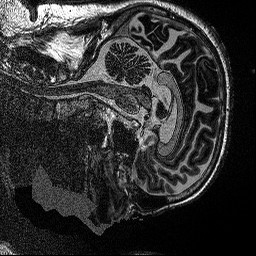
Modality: MP2RAGE
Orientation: sagittal
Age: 66
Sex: male
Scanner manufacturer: siemens
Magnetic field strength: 3 T
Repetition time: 5 s
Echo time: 0.00298 s